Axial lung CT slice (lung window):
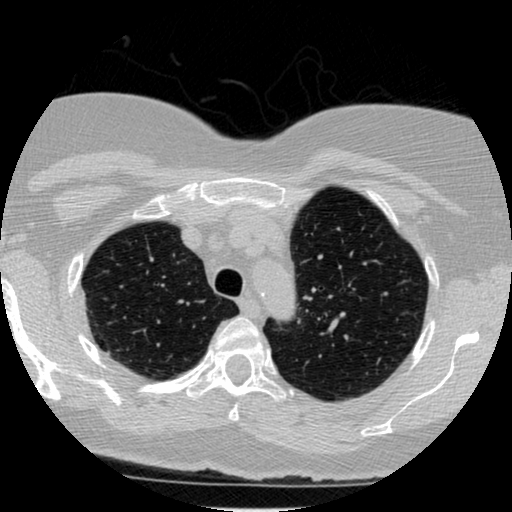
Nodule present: no